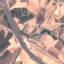
Land use / land cover class: Highway